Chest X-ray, PA view. Patient: 37 years old, sex M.
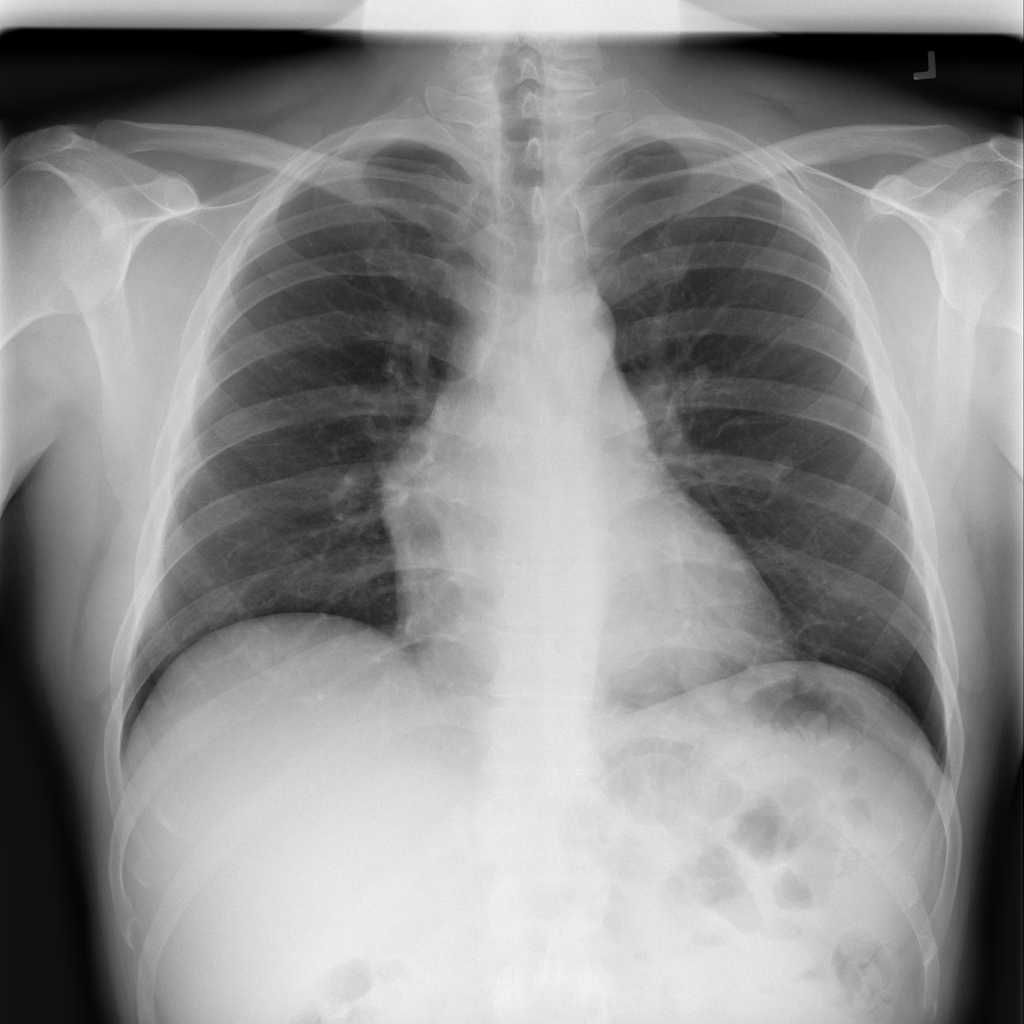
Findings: Infiltration